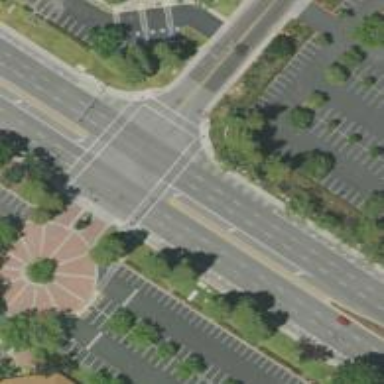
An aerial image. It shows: Solid stop line on the road marking.